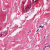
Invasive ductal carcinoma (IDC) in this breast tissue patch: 0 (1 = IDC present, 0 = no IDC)